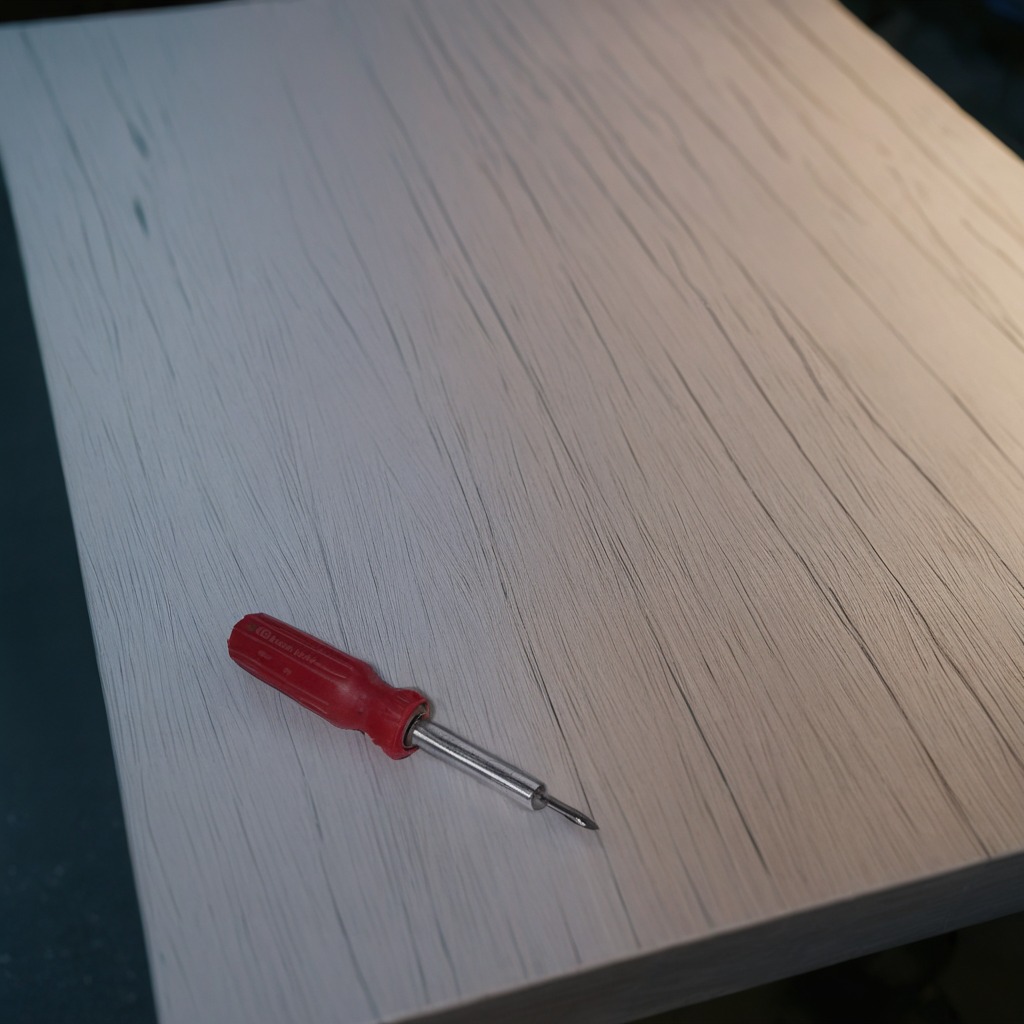
A screwdriver lies on the table with faint burn marks in a small garage at twilight.